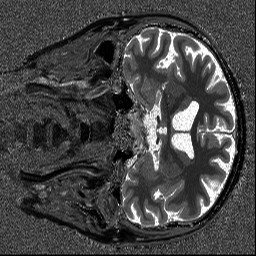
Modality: T1map
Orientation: coronal
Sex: male